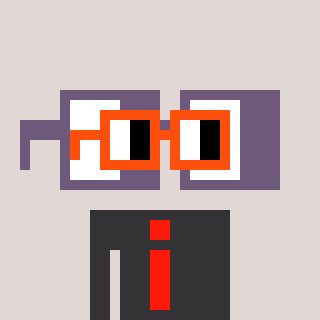
a pixel art character with square orange glasses, a glasses-shaped head and a grayscale-colored body on a warm background